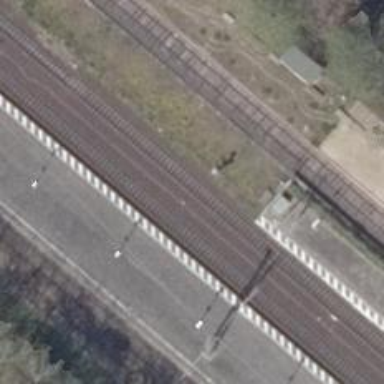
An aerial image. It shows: Railway signal.